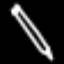
Label: pencil